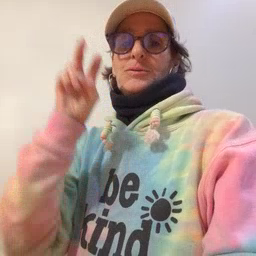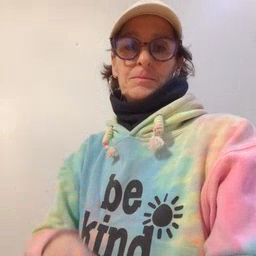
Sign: jump